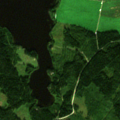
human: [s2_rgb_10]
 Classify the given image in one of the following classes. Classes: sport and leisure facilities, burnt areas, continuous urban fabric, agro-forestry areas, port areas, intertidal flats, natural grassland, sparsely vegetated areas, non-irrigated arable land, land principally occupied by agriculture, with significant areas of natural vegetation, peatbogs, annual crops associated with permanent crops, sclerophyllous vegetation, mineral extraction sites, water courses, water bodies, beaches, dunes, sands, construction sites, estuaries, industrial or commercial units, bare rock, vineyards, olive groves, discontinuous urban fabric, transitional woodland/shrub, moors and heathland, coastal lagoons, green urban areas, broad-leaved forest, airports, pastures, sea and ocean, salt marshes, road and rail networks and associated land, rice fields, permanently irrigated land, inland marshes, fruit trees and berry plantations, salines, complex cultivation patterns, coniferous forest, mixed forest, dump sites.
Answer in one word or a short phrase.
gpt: non-irrigated arable land, coniferous forest, mixed forest, transitional woodland/shrub, water bodies